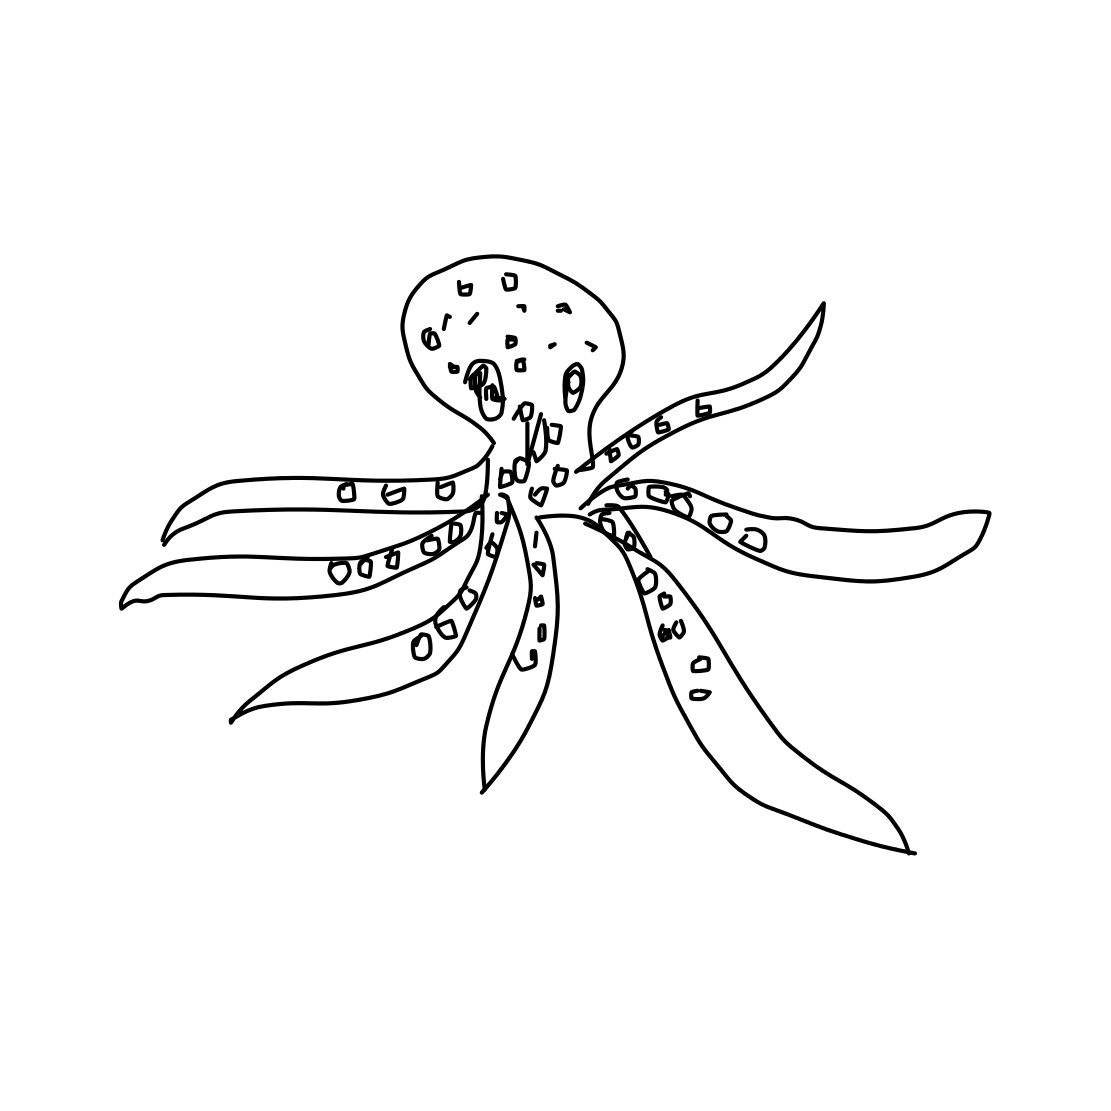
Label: octopus